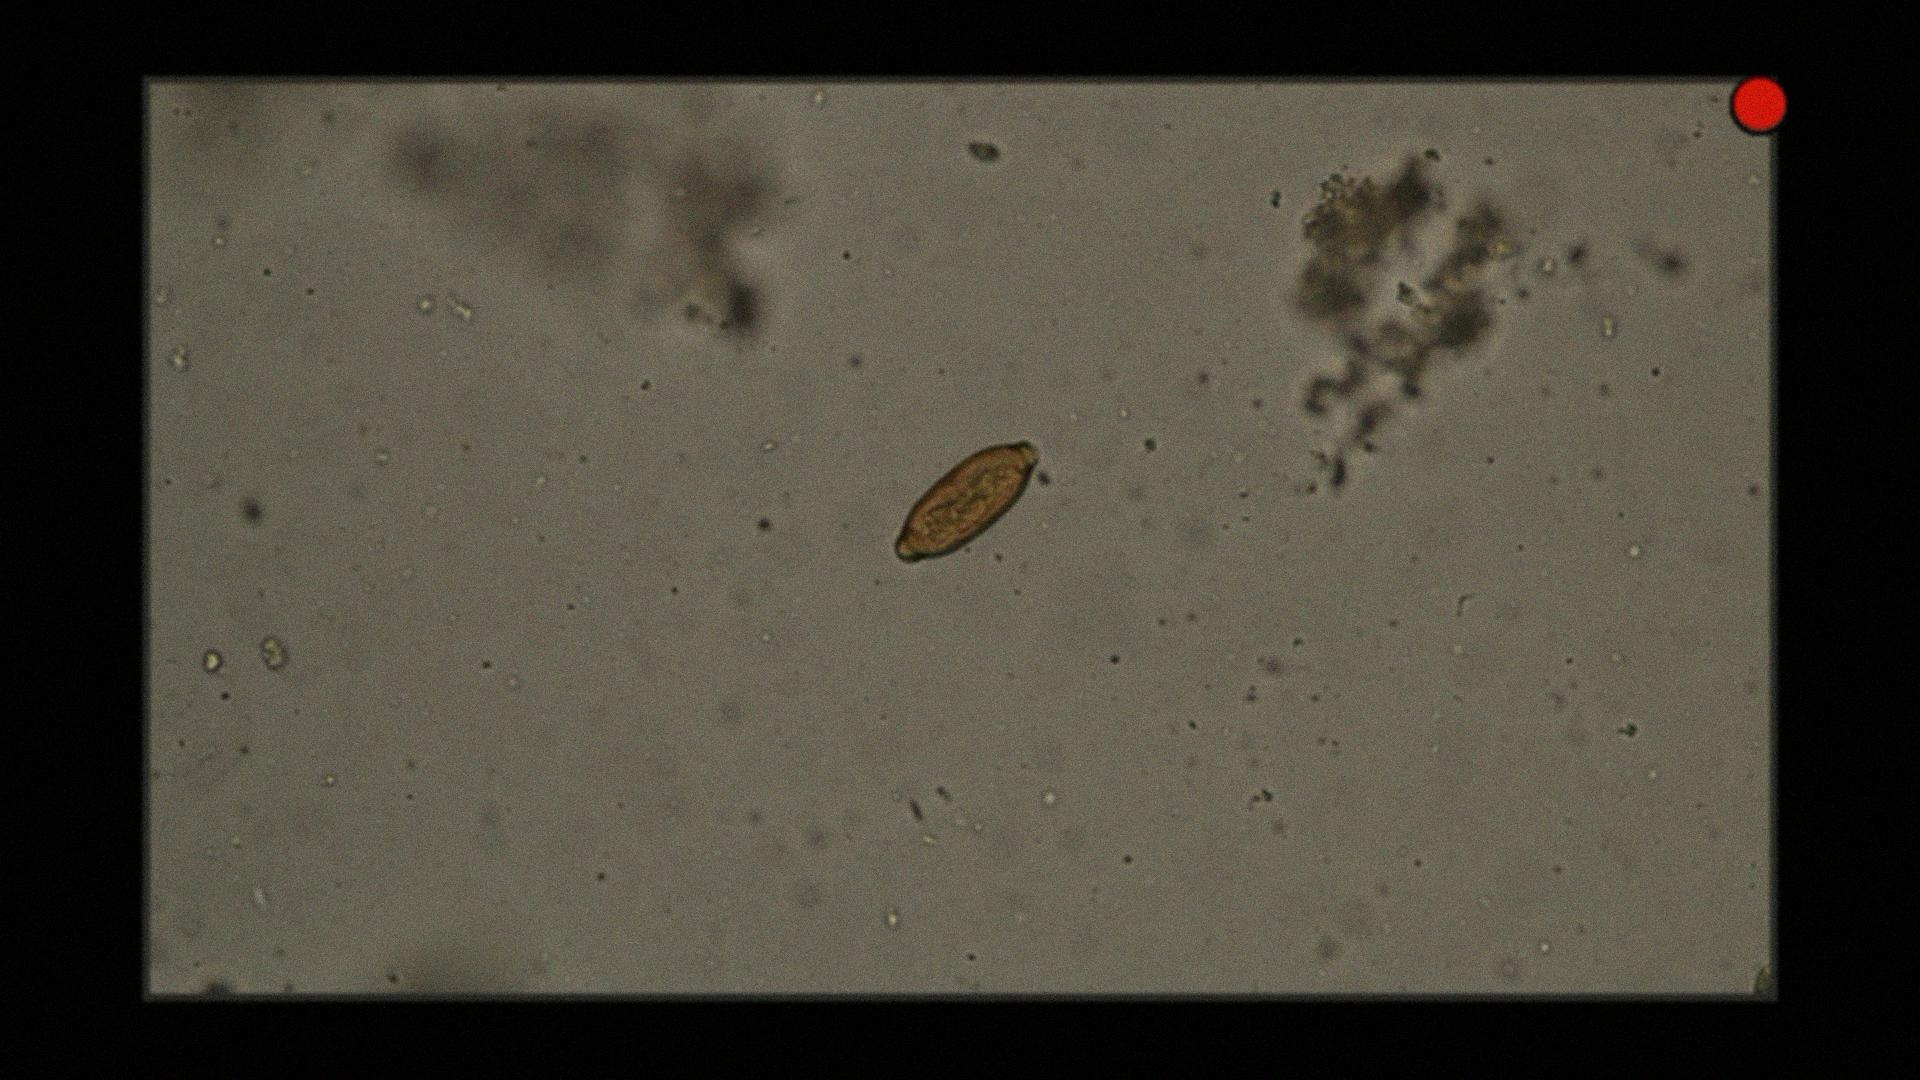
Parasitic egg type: Trichuris trichiura